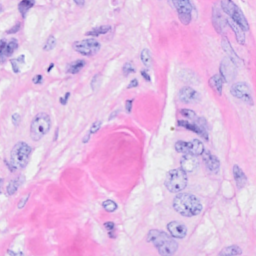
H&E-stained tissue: Breast